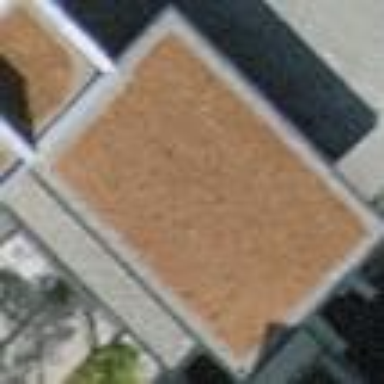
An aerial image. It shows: Garage building.